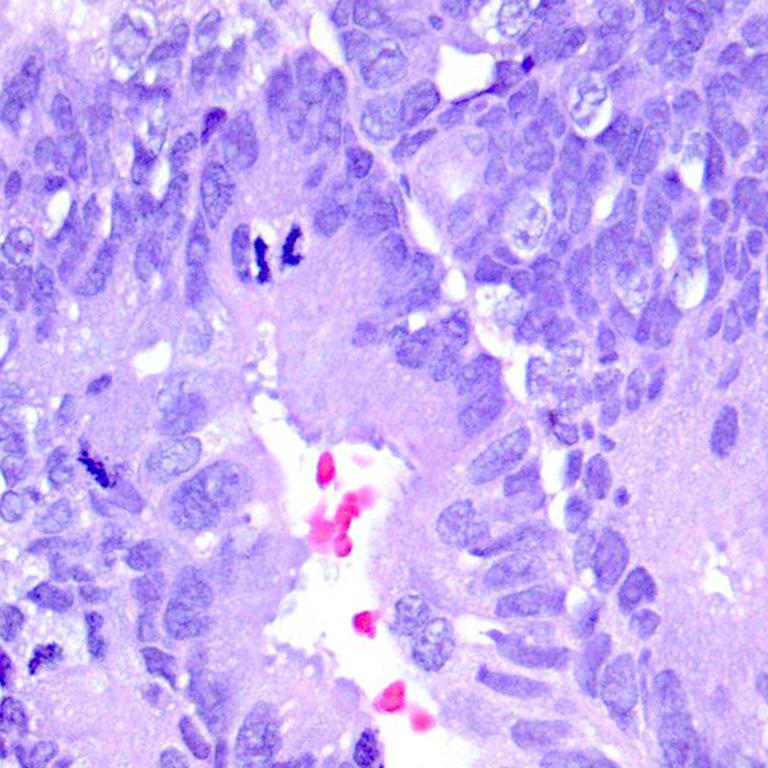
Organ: colon
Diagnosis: adenocarcinomas